Question: I want to draw graph like shown in the attached image.
I already tried by aChartEngine but it's not working successfully.

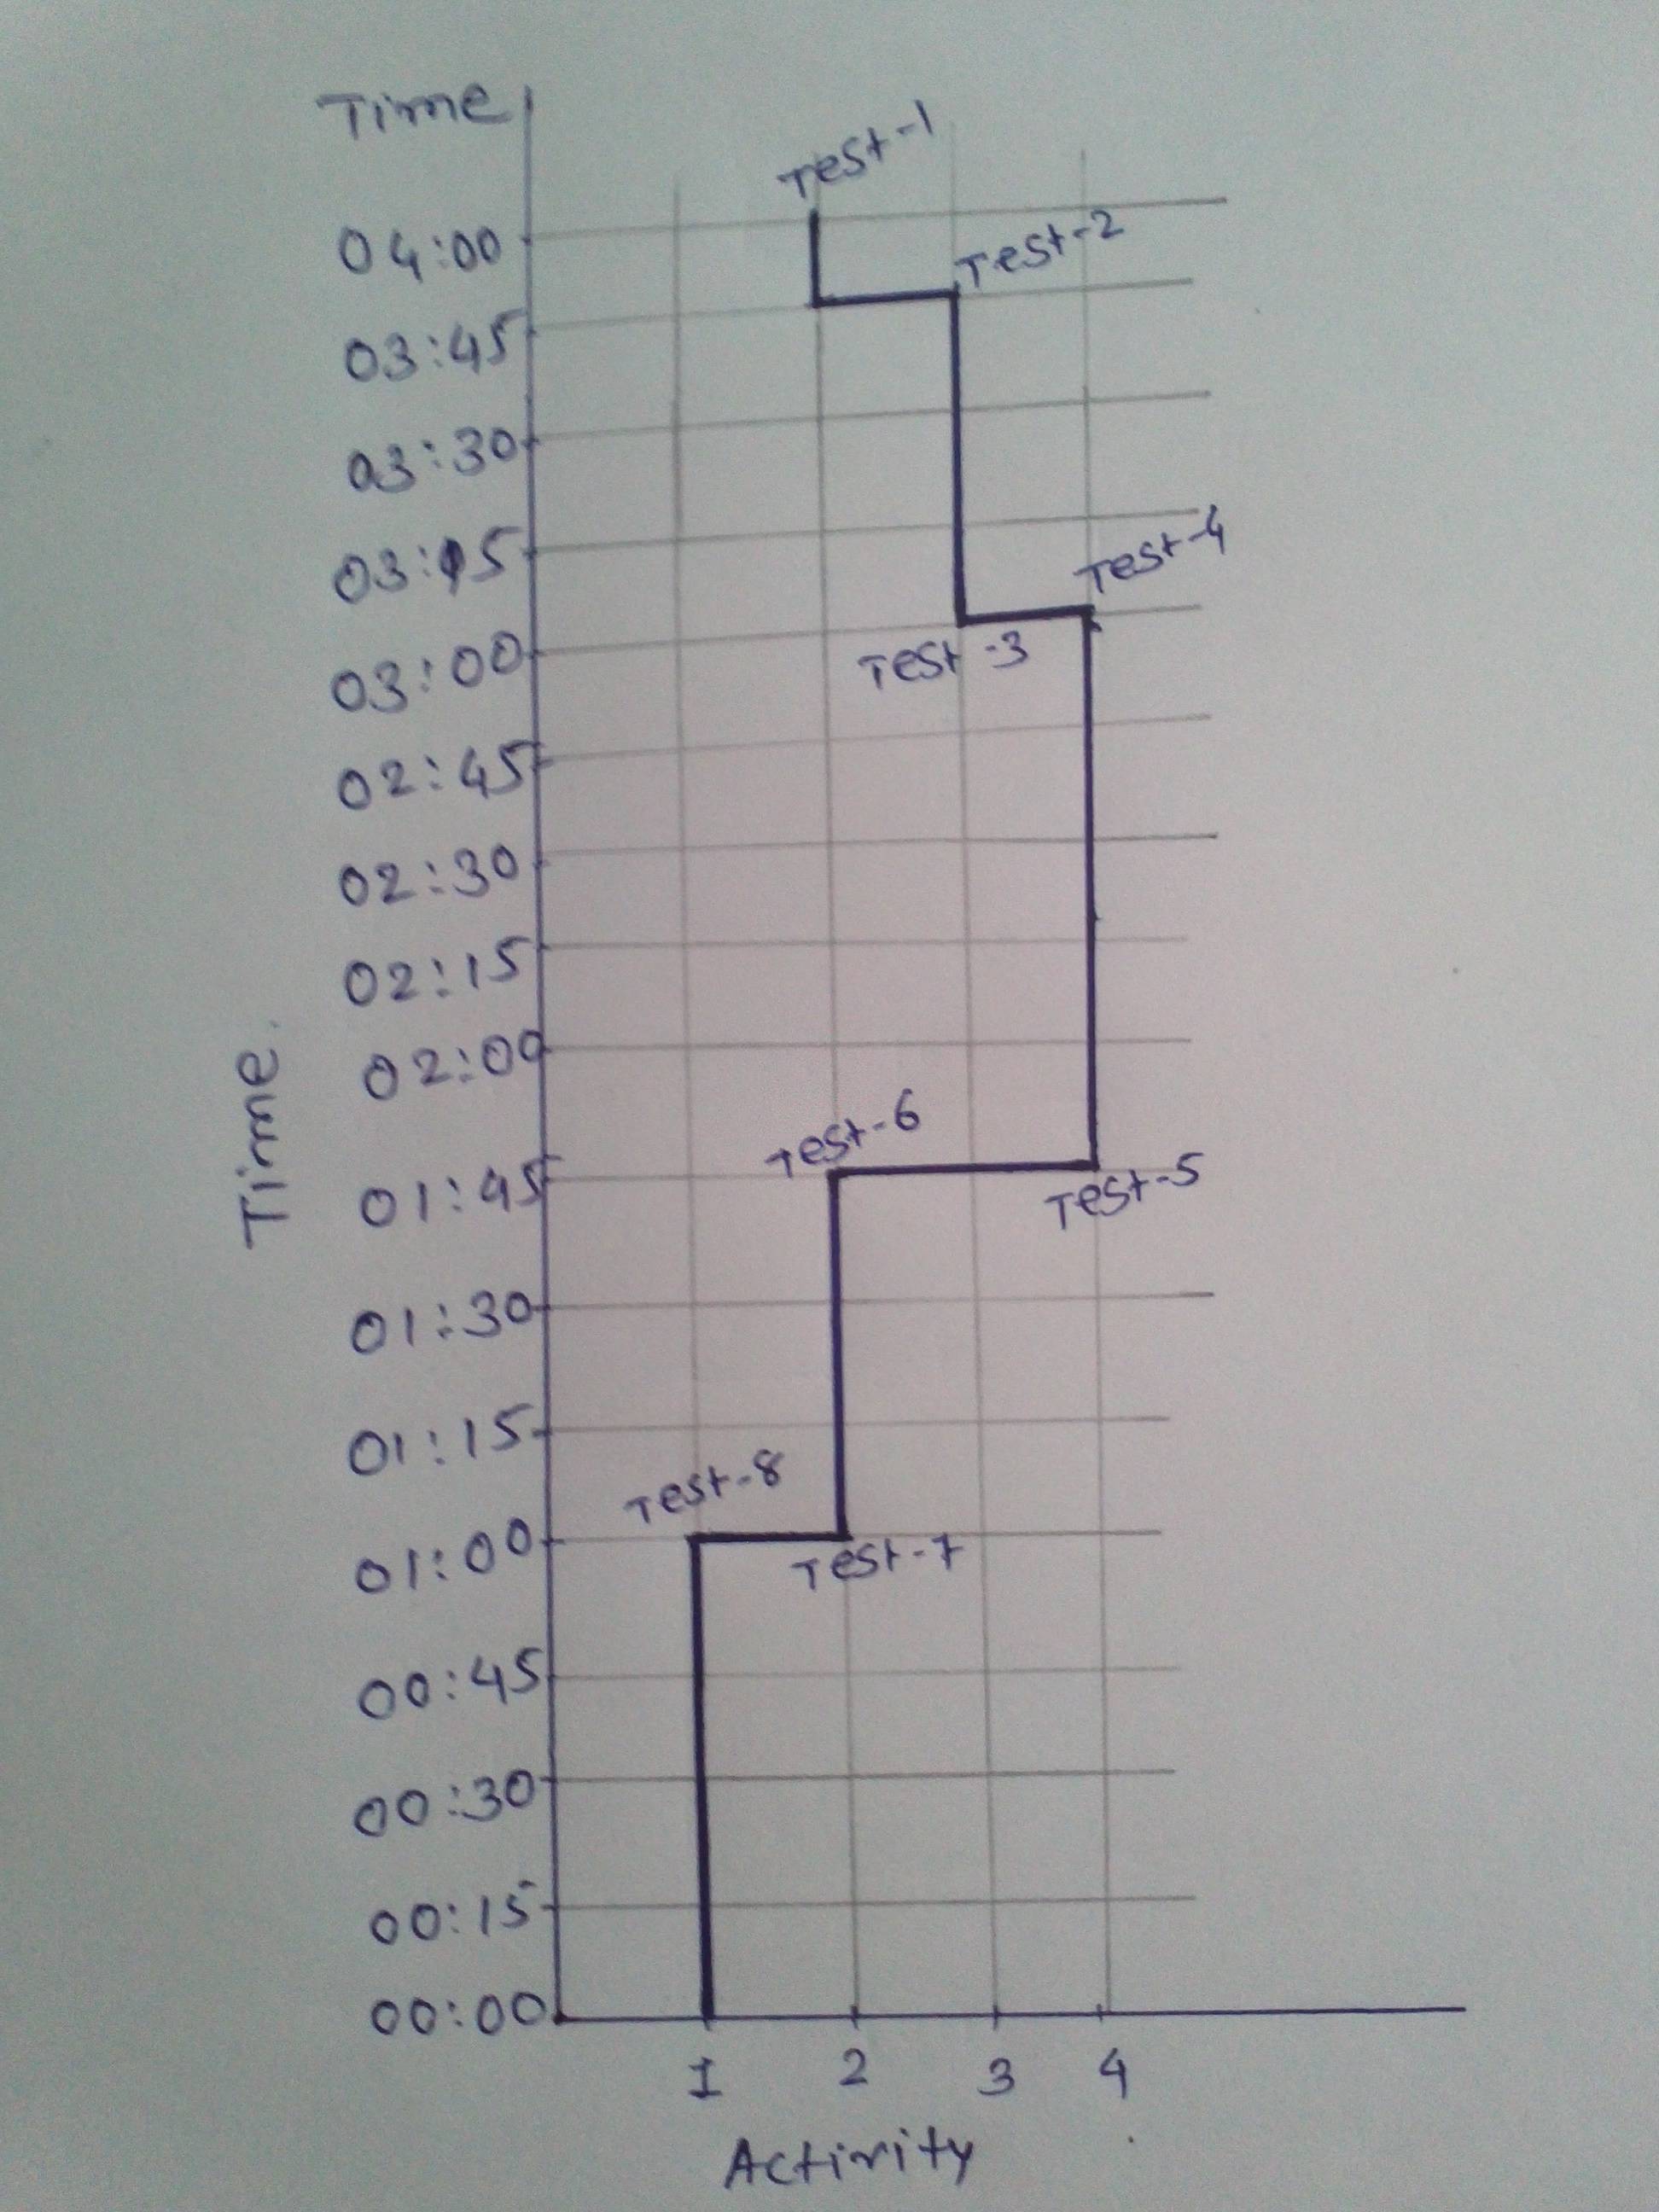
Answer: You could create a 'SurfaceView', in which you can draw to a 'Canvas' in the 'onDraw()' method. To draw your graph, you can use the 'Path' class, and it's 'moveTo()' and 'lineTo()' methods. To change the appearance of the lines, use the 'Paint' class. Then use the Canvases 'drawPath()' method, which takes a 'Path', and a 'Paint' object. I think it's a bit easier to start with, than OpenGl.
- <URL>
<URL>
@Shakti Malik found a pretty good looking library, which looks easy to use: <URL>